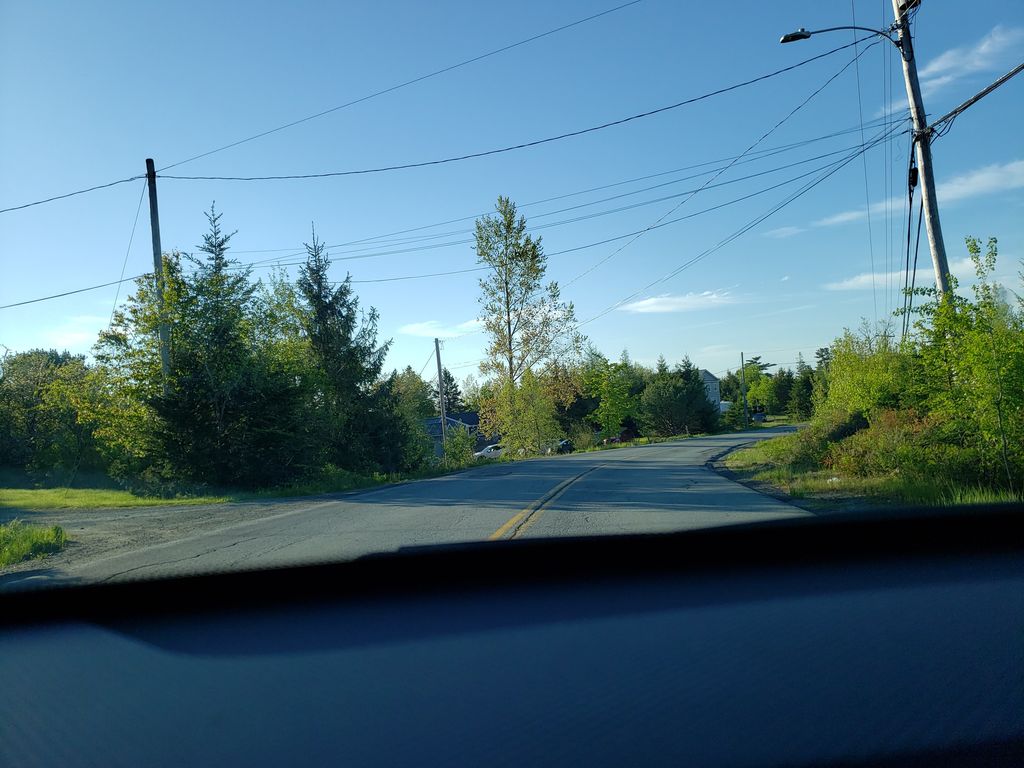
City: halifax